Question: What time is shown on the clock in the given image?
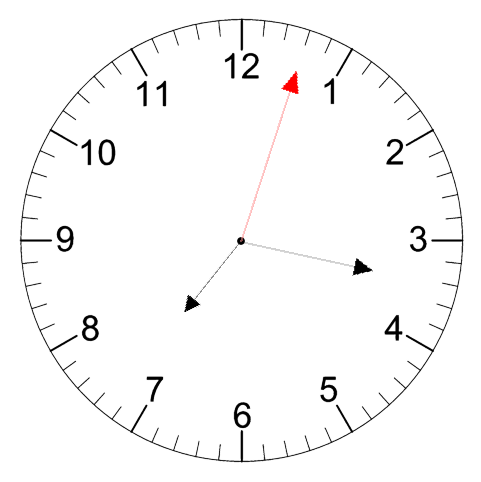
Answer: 07:17:03